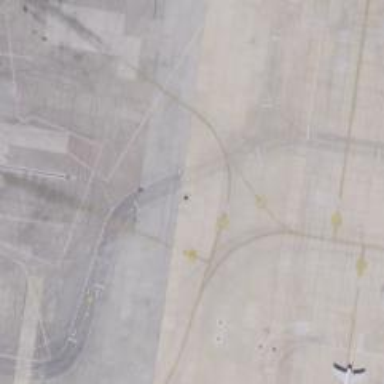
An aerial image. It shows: Image of taxiway at airport.